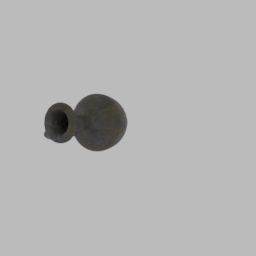
Label: decoration